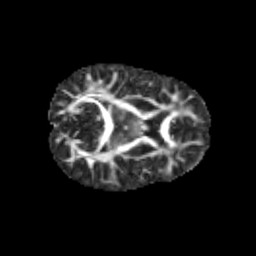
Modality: FA
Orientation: axial
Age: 9
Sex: male
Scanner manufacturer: siemens
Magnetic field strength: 3 T
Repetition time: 3.8 s
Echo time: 0.07 s